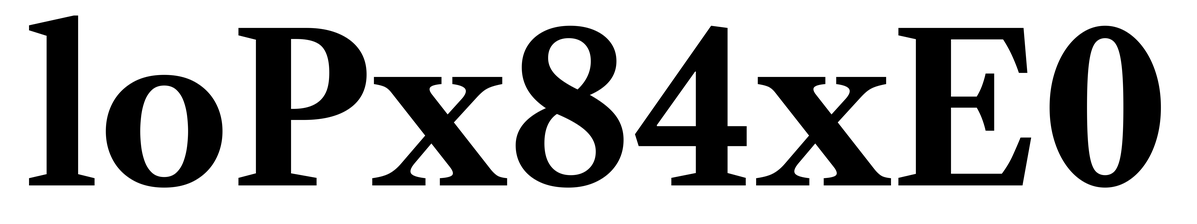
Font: LibreCaslonText_Bold